Question: What is the result of this measurement?
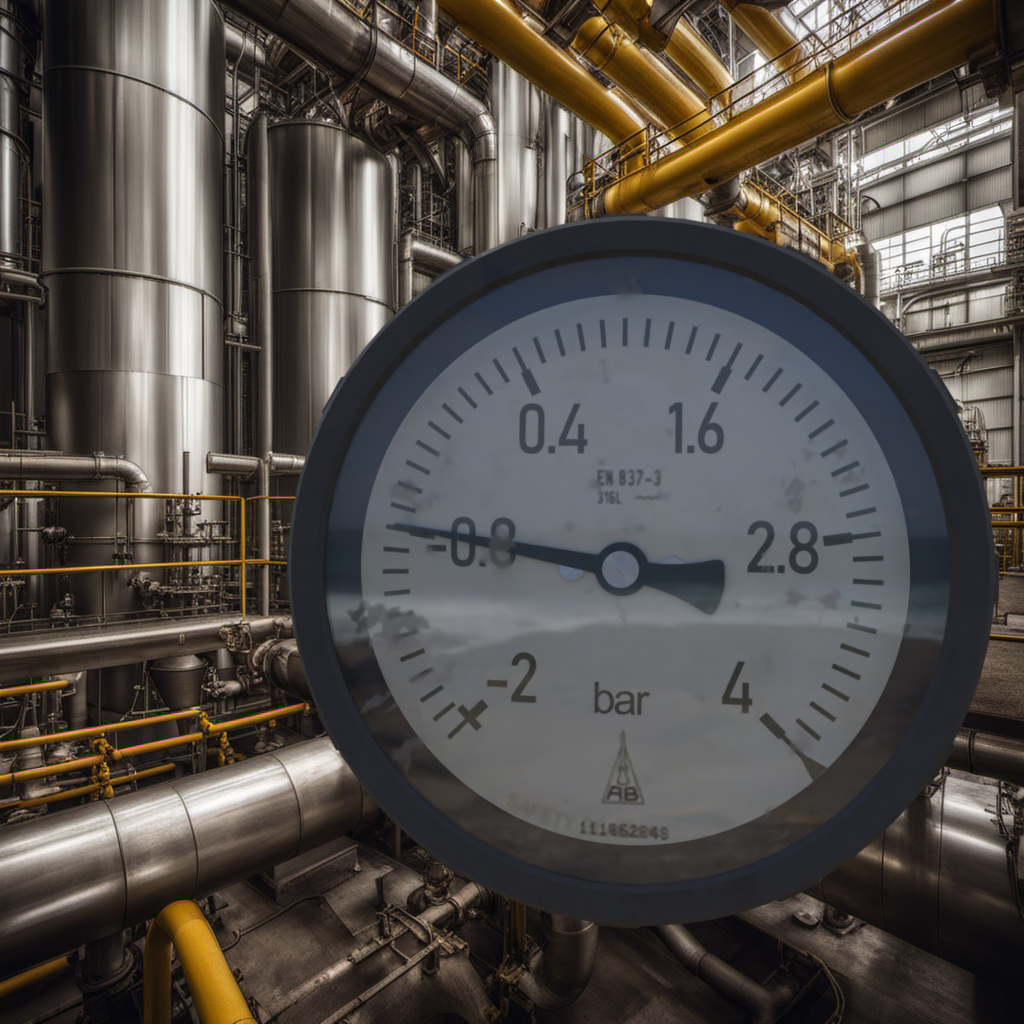
Answer: The result is -0.8
Question: What is the reading range of the measurement in the image?
Answer: The range is from -2 to 4
Question: What is the minimum and maximum reading range of this measurement?
Answer: The minimum value is -2 and the maximum value is 4